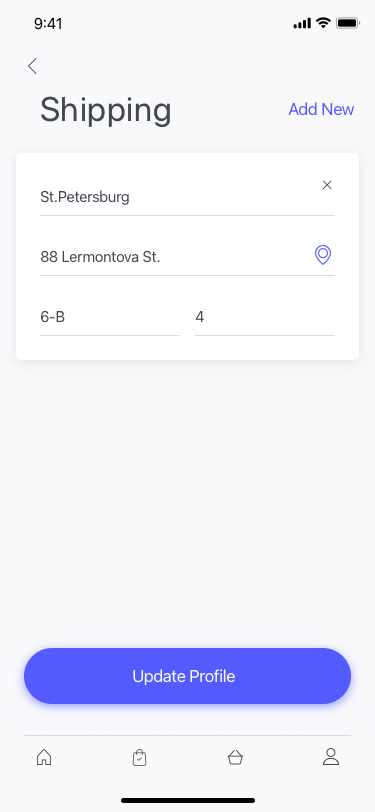
Text in this UI design:
Update Profile
4
6-B
St.Petersburg
88 Lermontova St.
Shipping
Add New